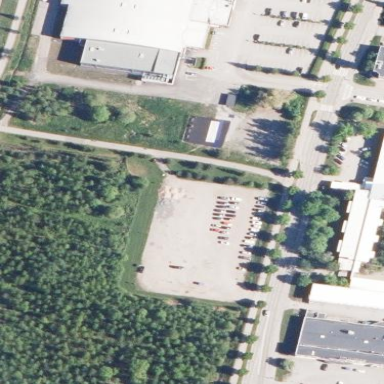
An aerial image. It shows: Parking area with unpaved surface.